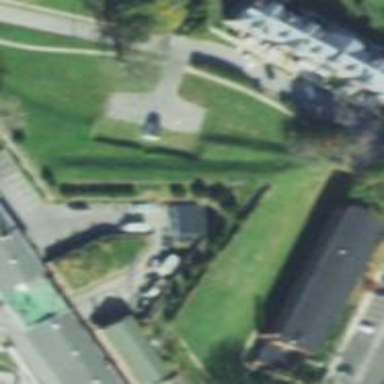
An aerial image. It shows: Military historic site.